Aerial crown-view tile of a tropical tree (Barro Colorado Island, Panama), acquired 20250414:
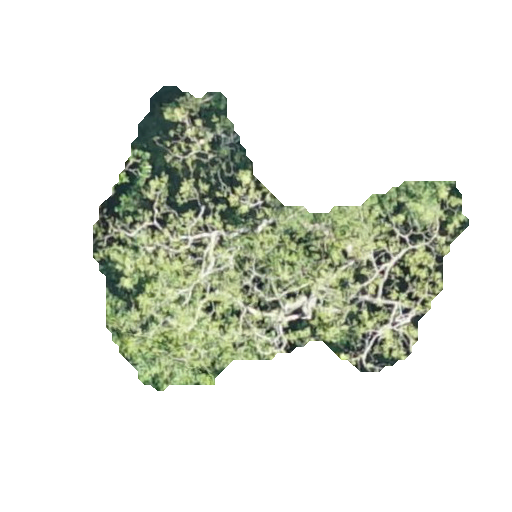
Species: Spondias mombin
GBIF accepted scientific name: Spondias mombin
Crown area: 99.426 m²